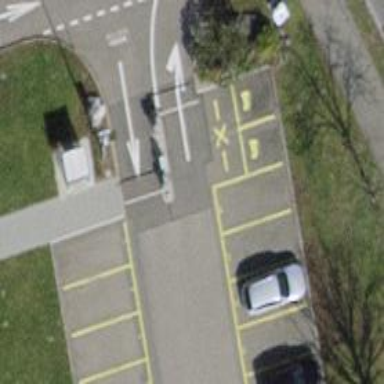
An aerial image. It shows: Lift gate barrier.